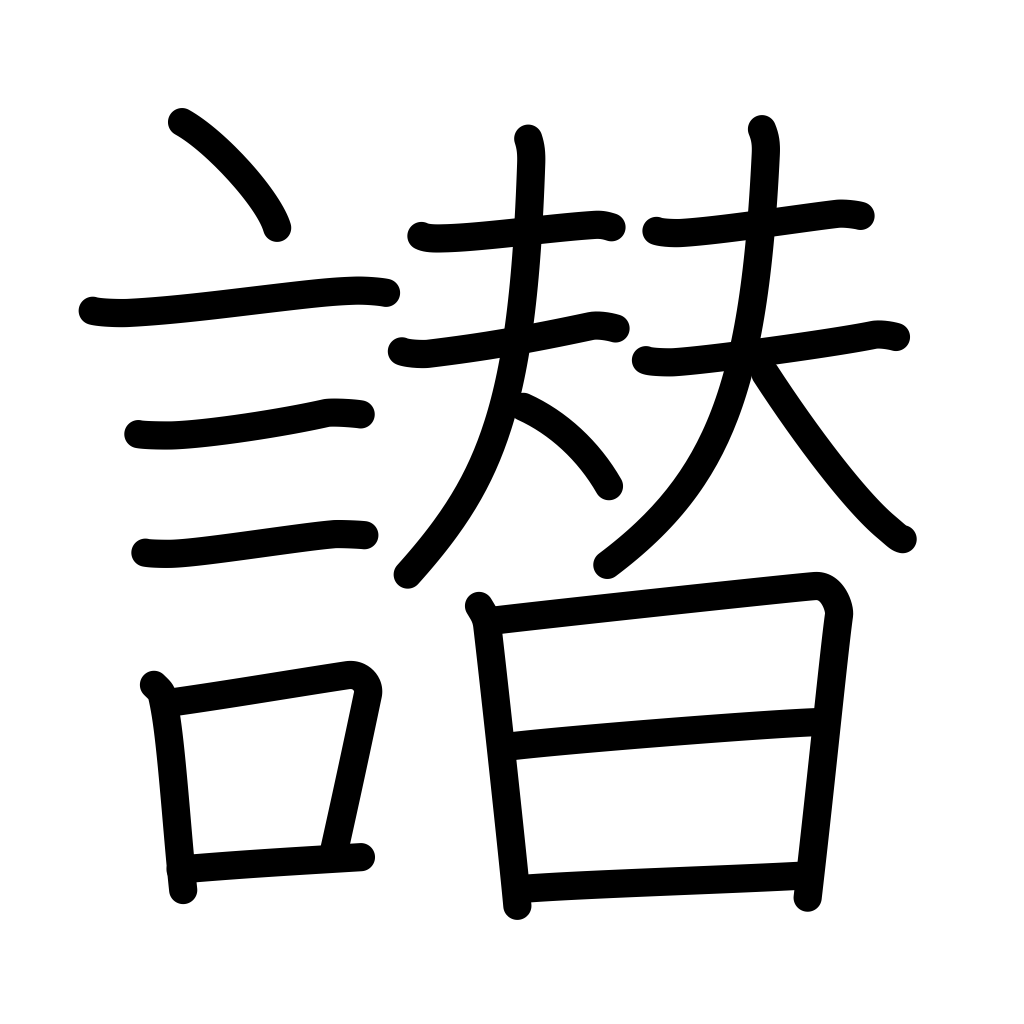
Meaning: slander, false accusation